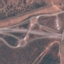
Label: Highway